Interaction volume radius: 5 \u00c5
Interaction volume height: 10 \u00c5
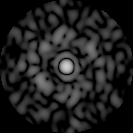
Disorder parameter: 0.8012